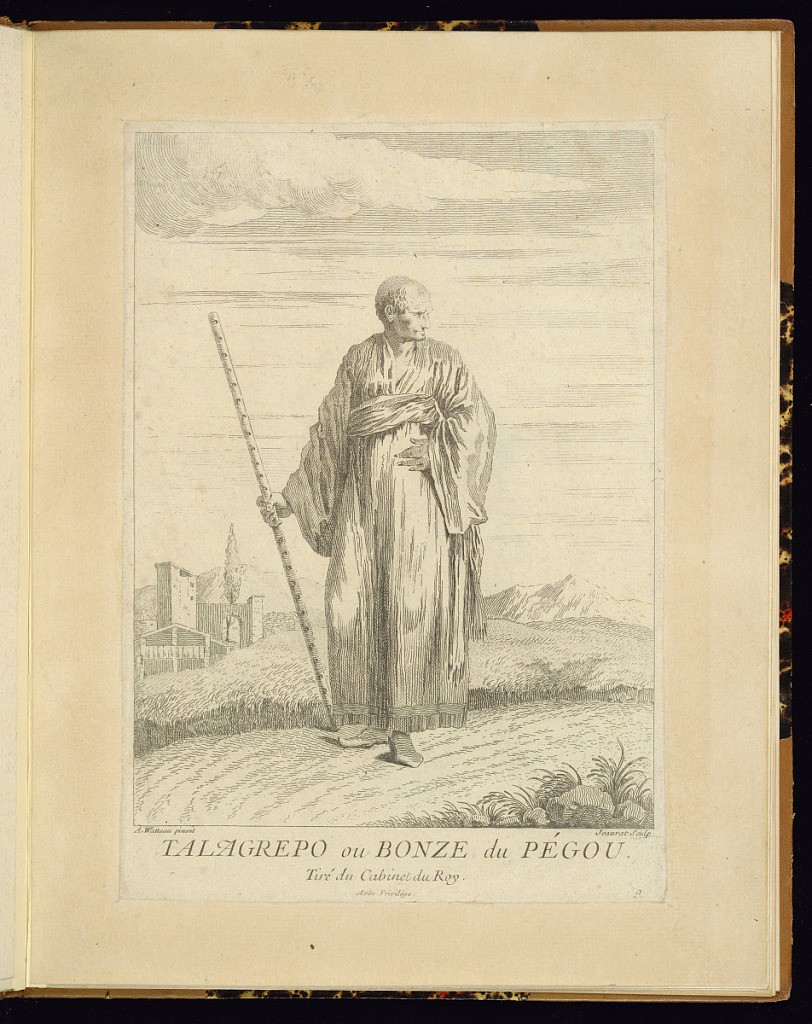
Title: Talagrepo ou Bonze du Pégou
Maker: Antoine Watteau, French, 1684–1721
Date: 1731
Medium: Etching on paper
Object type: Print
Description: A standing man in a landscape looking to his left, while holding a large stick. Buildings, trees, and mountains in the background. The plate is signed, titled, and numbered.